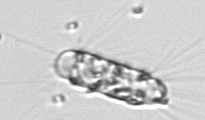
Label: Corethron_hystrix